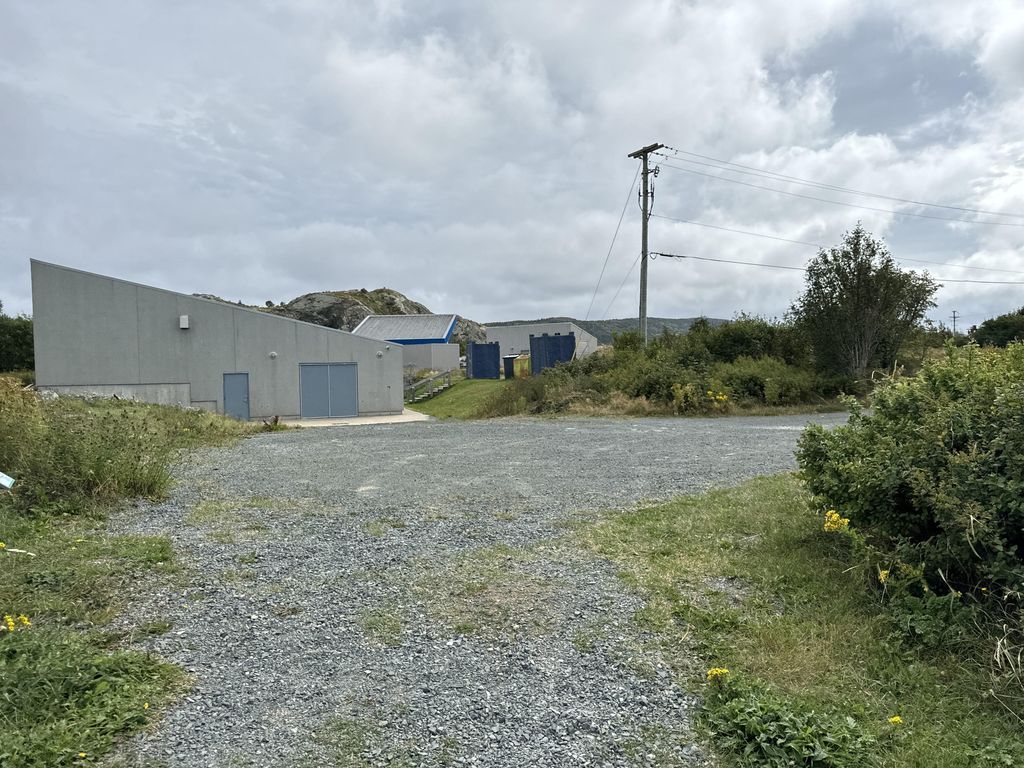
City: st_johns